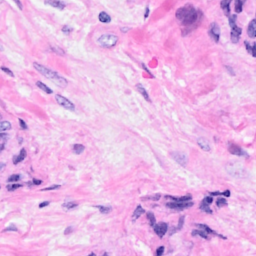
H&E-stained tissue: Breast